Question: I'm building form fields (checkboxes and dropdown) dynamically based on the values in a model '$scope.config.kind'. I'm setting the model names for each checkboxes dynamically based on the value in the model. The form is created fine, but when I select/check the check box its value change to true and false. How do I make its label not change when selected/unselcted?
'''
<div class="col-md-1">
<div class="form-group">
<label class="sm">Kind</label>
<ul class="list-inline">
&nbsp;
<li ng-repeat="kind in config.kind">
<div class="checkbox">
<label class="xsm-label">
<input type="checkbox" name="kind" ng-model="kind" ng-value="{{kind}}">&nbsp;{{kind}}
</label>
</div>
</li>
</ul>
</div>
'''

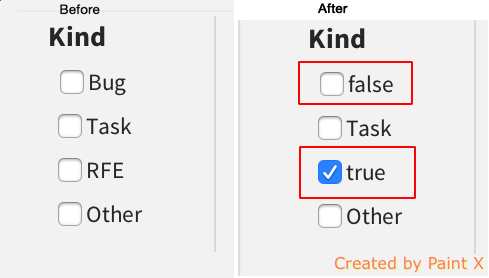
Answer: You need to use a different variable for the ng-model vs. the ng-value, as you're overwriting the value with the selected value of true/false. There are a few ways to do this, but bottom line is that you have to have some other data structure to receive the true/false values.
Consider making your list an object, like:
'''
$scope.config = { kinds: [
{name:'Bug', selected: false},
{name:'Task', selected: false},
{name:'RFE', selected: false},
{name:'Other', selected: false}
]}
'''
so that the "selected" values can be changed. see plunker here: <URL>